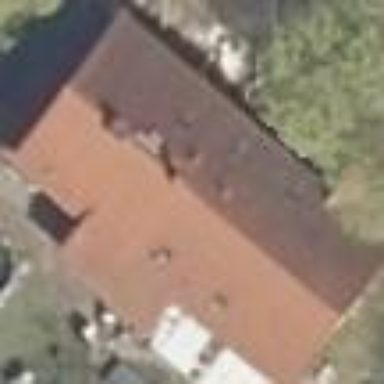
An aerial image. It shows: Detached building.